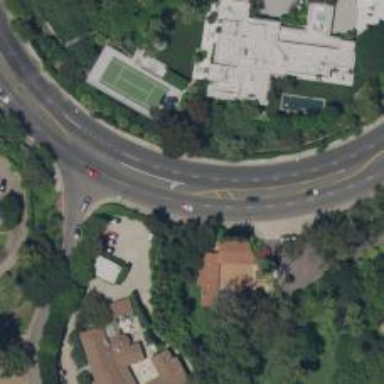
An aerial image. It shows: Secondary road with asphalt surface. It is lined with residential properties.